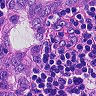
Metastatic tissue present: yes